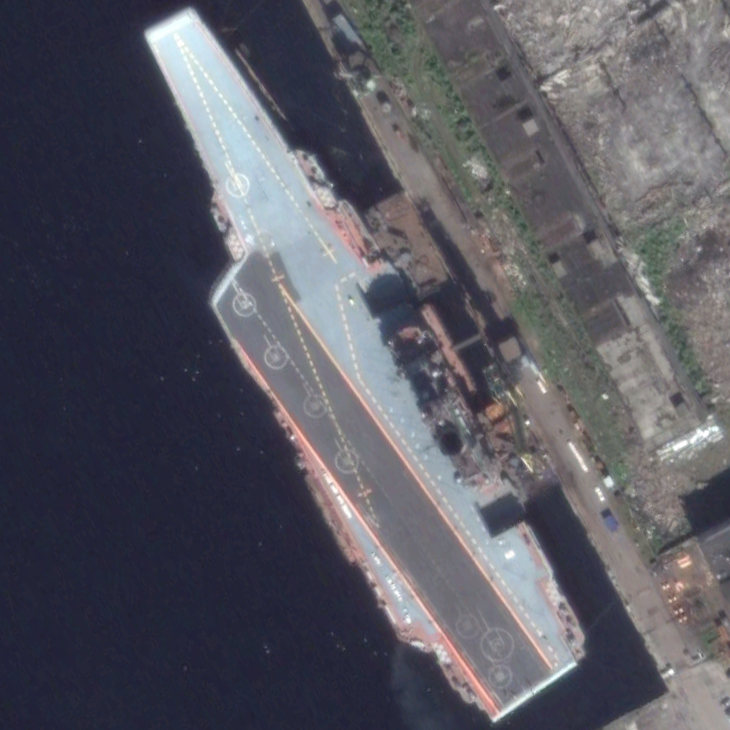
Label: aircraft_carrier